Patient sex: M
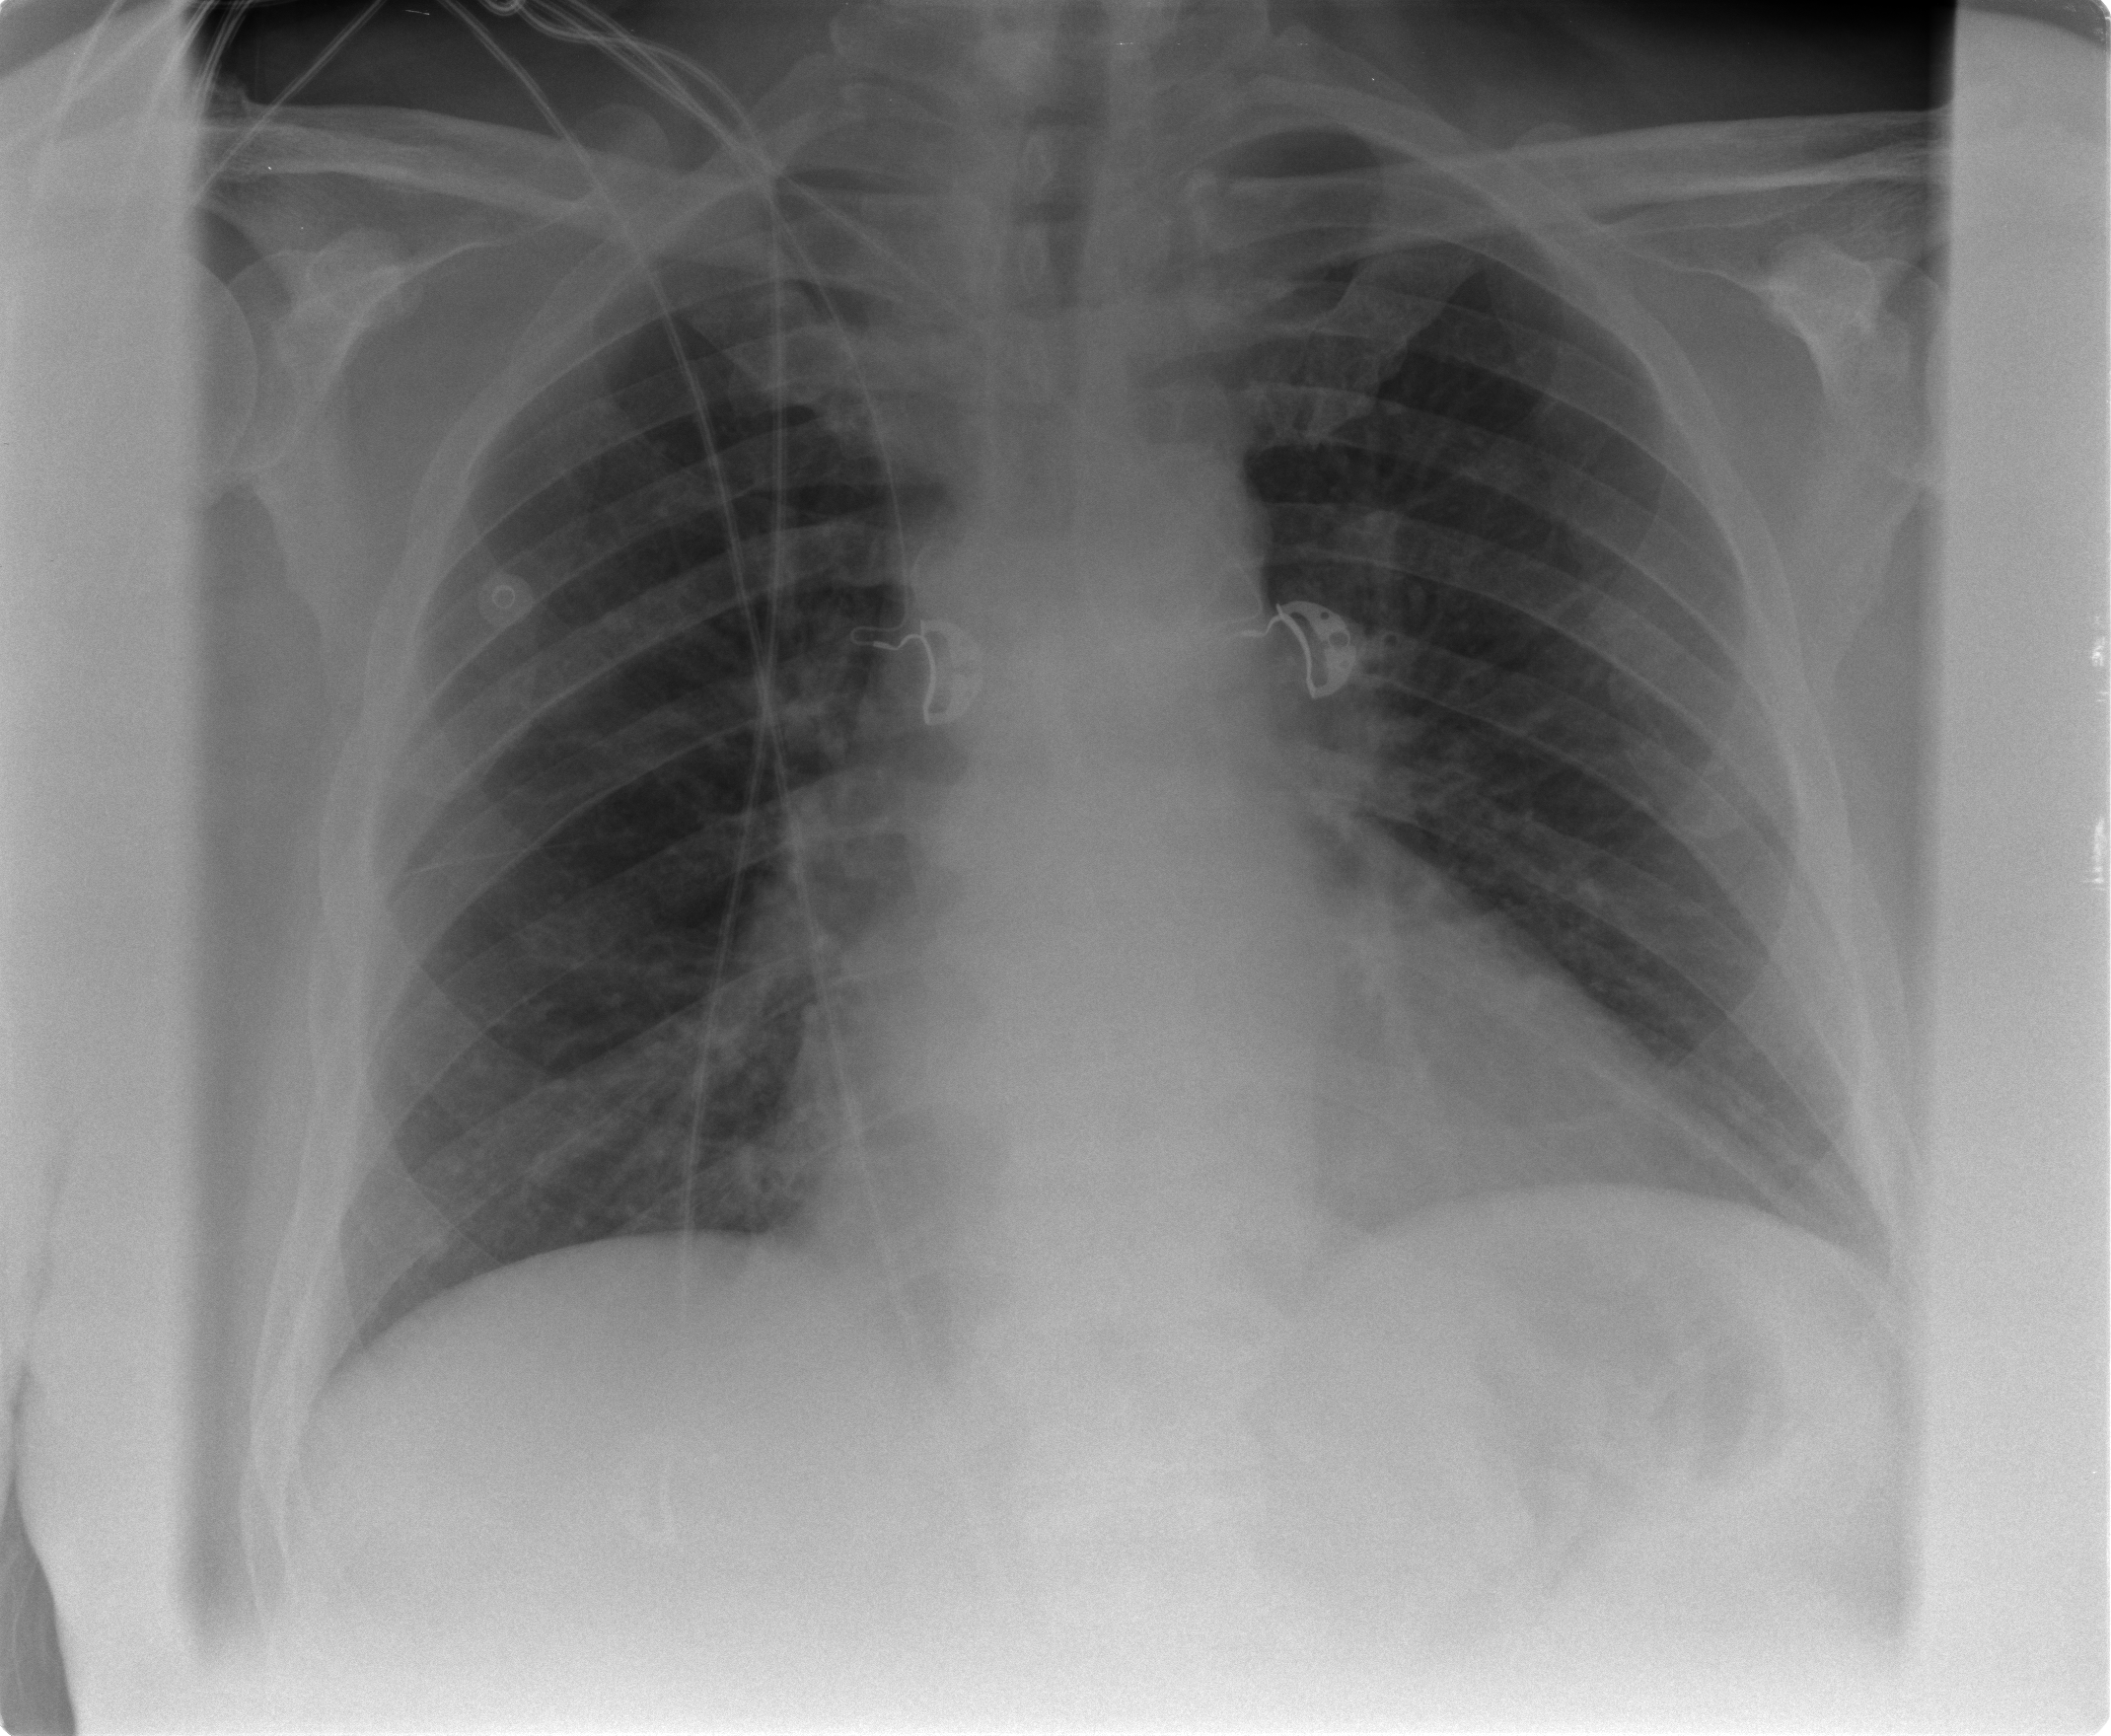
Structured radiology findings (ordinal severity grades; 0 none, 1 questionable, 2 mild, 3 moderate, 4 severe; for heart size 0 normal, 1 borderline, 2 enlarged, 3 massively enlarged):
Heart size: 2
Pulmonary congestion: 2
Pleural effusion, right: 1
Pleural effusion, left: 1
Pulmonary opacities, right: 1
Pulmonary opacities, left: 1
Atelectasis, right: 1
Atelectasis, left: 1